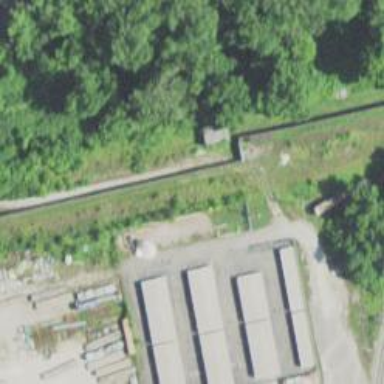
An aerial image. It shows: Abandoned railway.